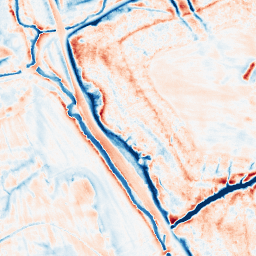
Category: edge_preserving
Decomposition family: anisotropic_diffusion
Decomposition parameters: iterations: 50
kappa: 10
gamma: 0.2
Upsampling method: quartic
Upsampling parameters: scale: 2
Upsampling scale: 2